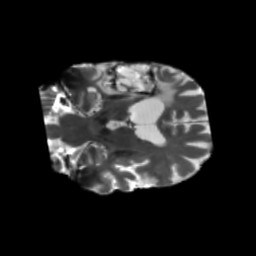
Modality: T2w
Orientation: coronal
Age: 55
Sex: male
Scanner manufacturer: siemens
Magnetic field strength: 3 T
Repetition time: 5.25 s
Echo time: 0.08 s